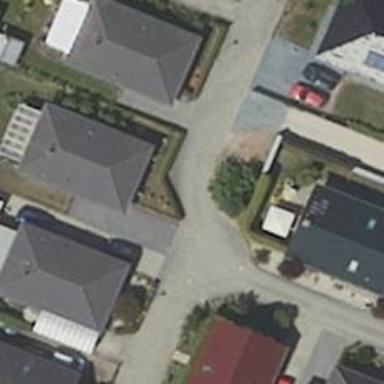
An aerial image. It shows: Residential road without sidewalk.